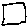
Label: square